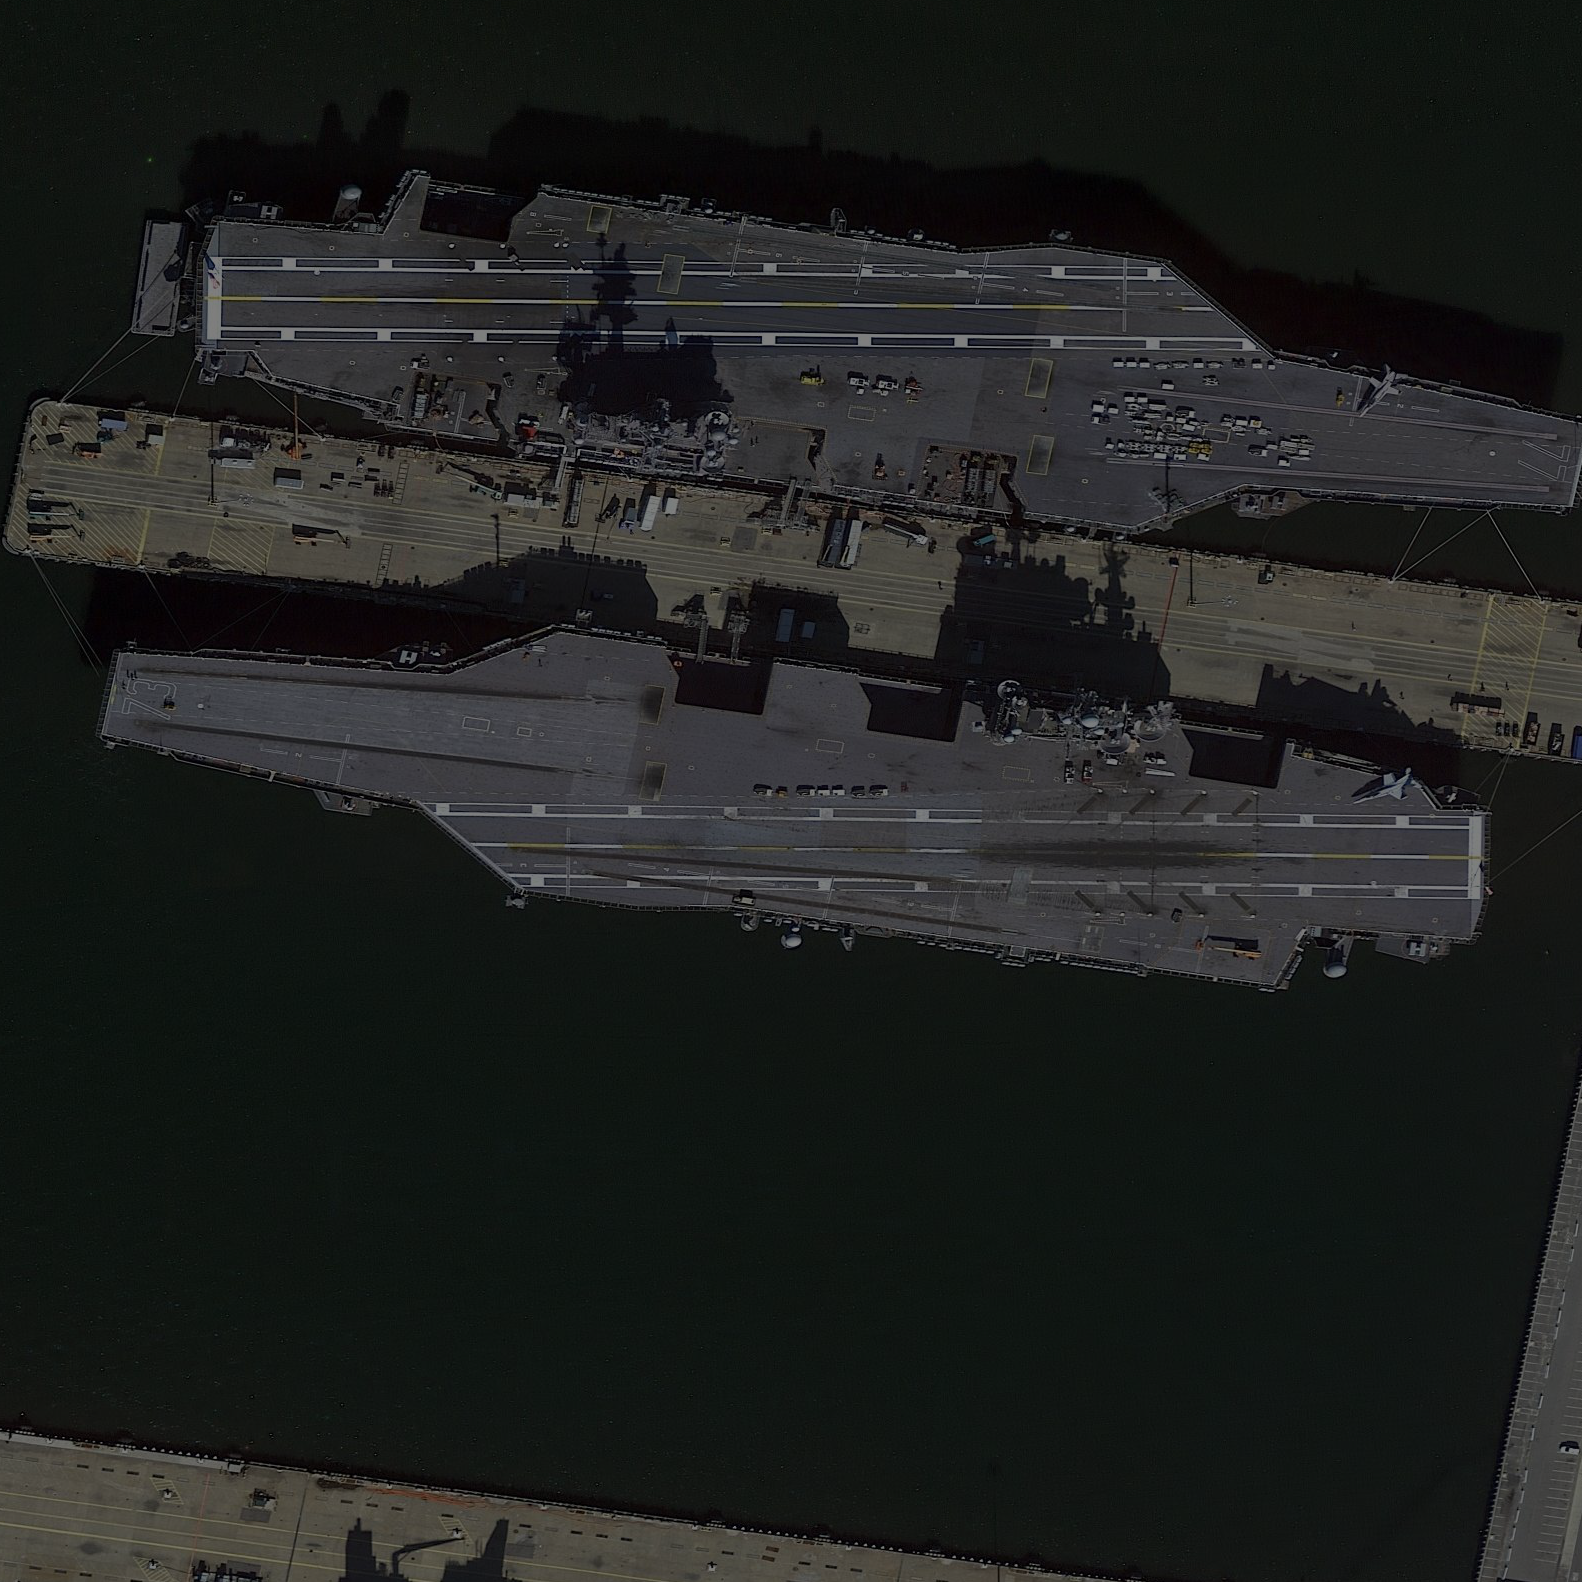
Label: aircraft_carrier